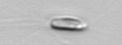
Label: Chrysochromulina